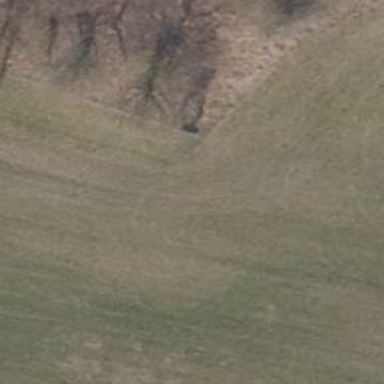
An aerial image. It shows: Shelter that serves as hunting stand.